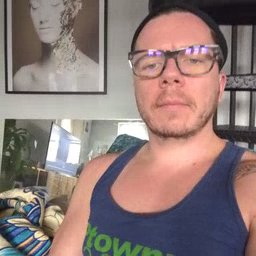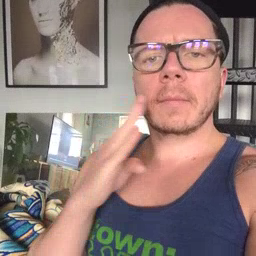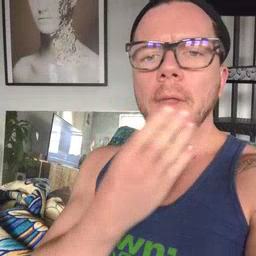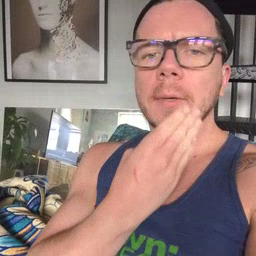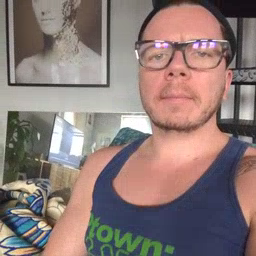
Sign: napkin